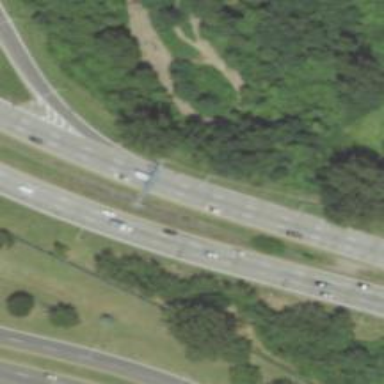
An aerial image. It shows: This image shows trunk highway that functions as expressway.